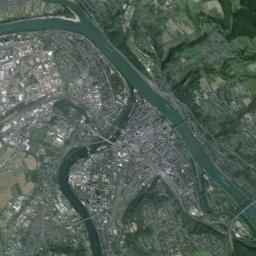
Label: river